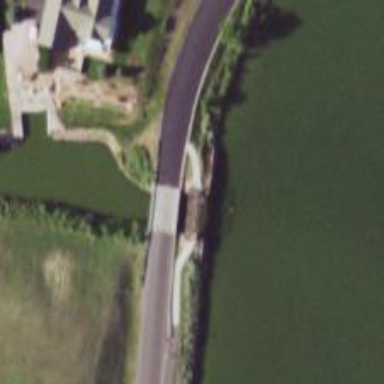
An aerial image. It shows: Footway bridge.